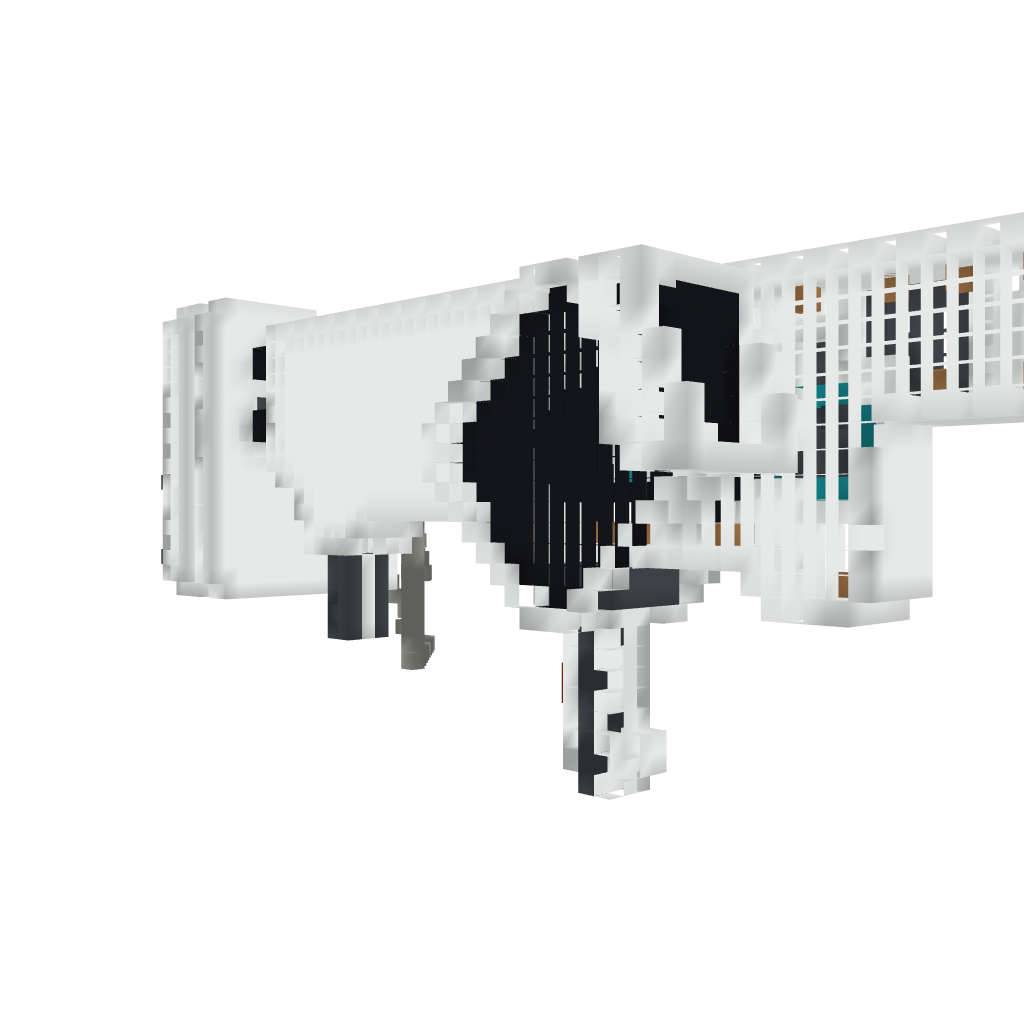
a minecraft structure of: Dubstep Gun